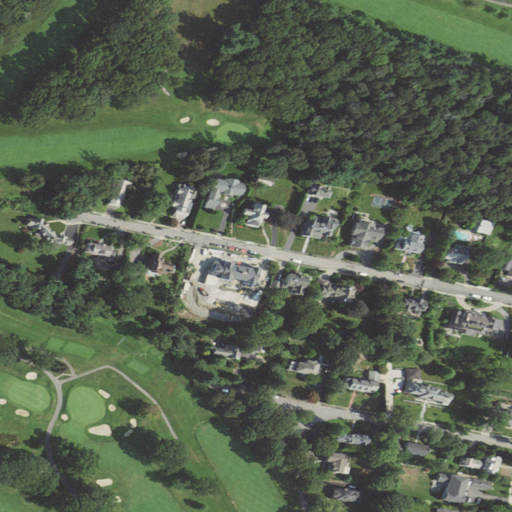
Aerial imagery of mountain in Massachusetts named Beacon Hill containing open development, low intensity development, medium intensity development, mixed forest, deciduous forest, and high intensity development